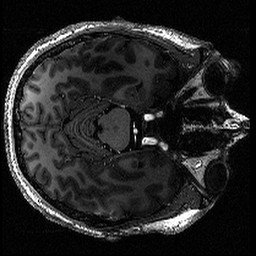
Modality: T1w
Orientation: axial
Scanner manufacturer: siemens
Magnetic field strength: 6.98 T
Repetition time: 2.74 s
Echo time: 0.00324 s